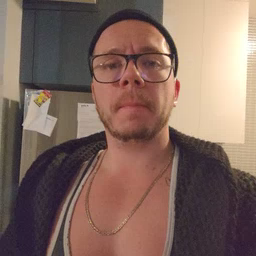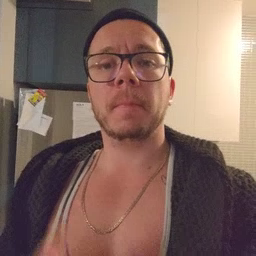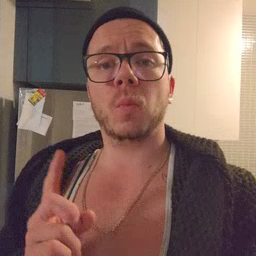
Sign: weus